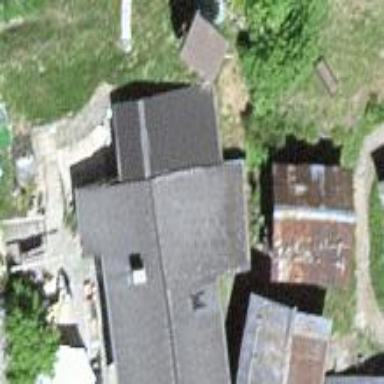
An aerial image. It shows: Detached building.